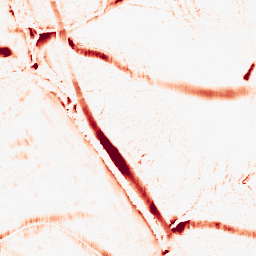
Category: morphological
Decomposition family: morphological_ellipse
Decomposition parameters: operation: opening
width: 20
height: 10
Upsampling method: bspline
Upsampling parameters: scale: 2
Upsampling scale: 2